По известным показаниям вольтметра $V_1$ и амперметра $A_1$ ($U_1 = 1~В$, $I_1 = 6~мкА$) определите показания остальных приборов в электрической цепи, схема которой приведена на рисунке. Все вольтметры одинаковые и их сопротивления гораздо больше сопротивлений амперметров.
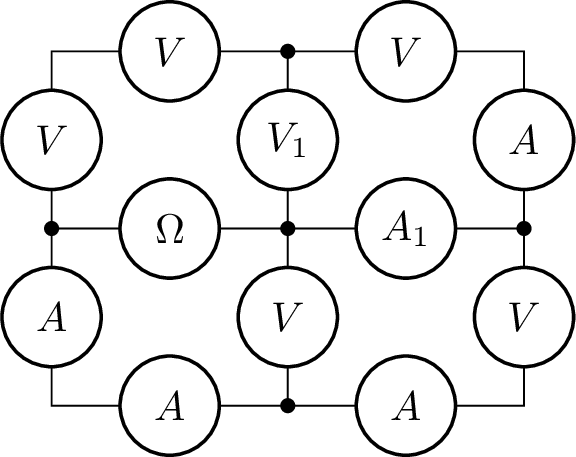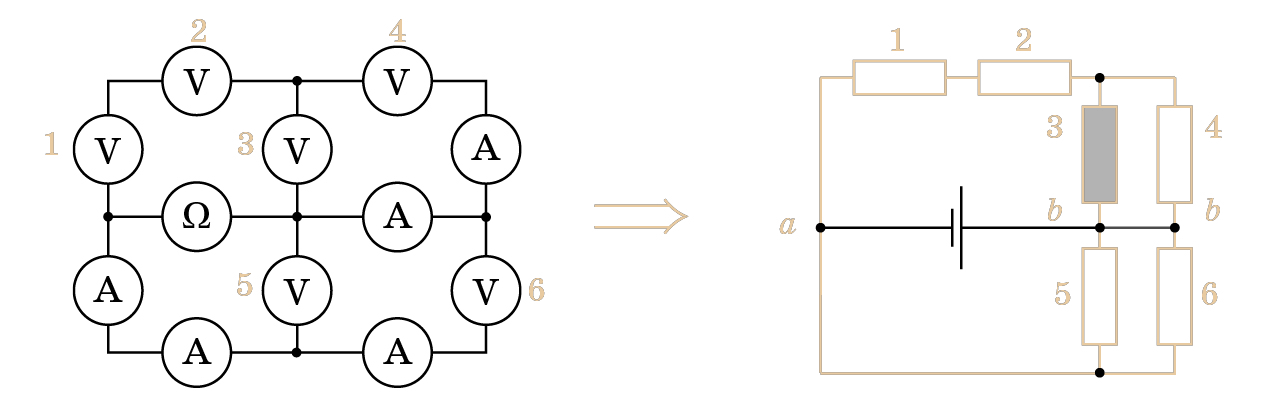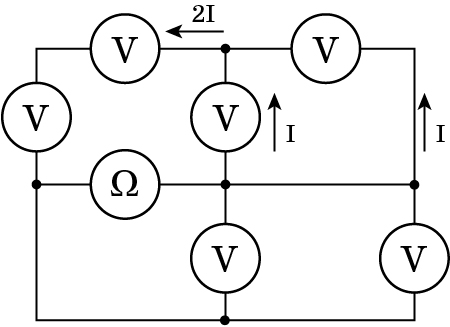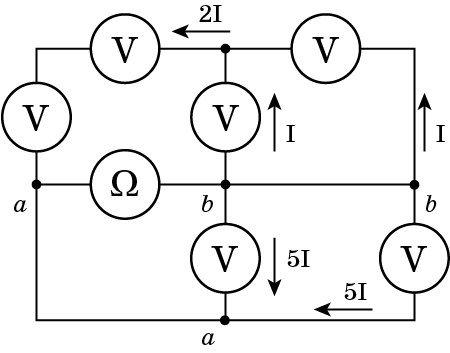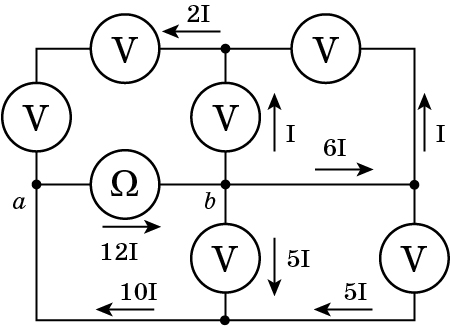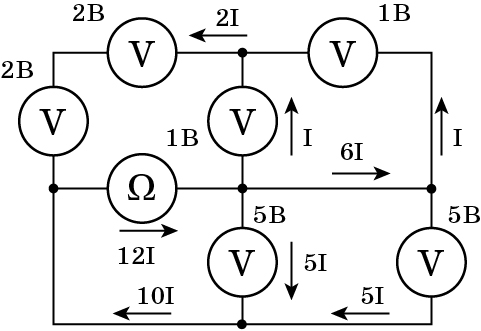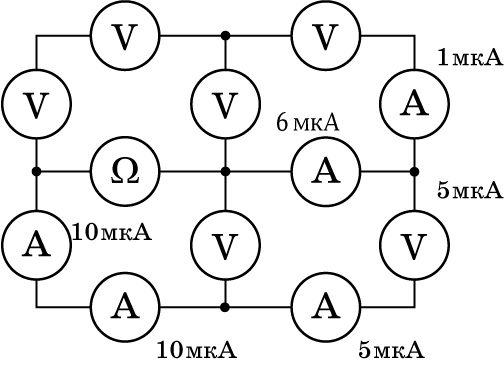
Решение: Роль источника тока в цепи выполняет омметр. Так как сопротивления амперметров малы и цепь не содержит контуров без вольтметров, величины токов во всех ветвях определяются сопротивлениями вольтметров, которые можно рассматривать как резисторы с сопротивлениями $R_V$. Эквивалентная схема цепи может быть представлена так:  Здесь вольтметры обозначены как резисторы (цифрами 1, 2, 3, 4, 5 и 6 показано соответствие вольтметров резисторам), амперметры заменены идеальными проводниками, омметр обозначен как источник тока, выделены проводник, через который задан ток ($bb$), и вольтметр, на котором задано напряжение (№ 3). Соотношения между силами тока в ветвях упрощенной схемы можно найти с помощью закона Ома и с учетом первого правила Кирхгофа. Обозначим ток, текущий через вольтметр № 3, за $I$, тогда такой же ток будет течь и через вольтметр № 4, а через вольтметры № 1 и № 2, пойдет ток $2I$.  Так как напряжение между узлами $b$ и a равно $5IR_V$, то через вольтметры № 5 и №6 пойдут токи по $5I$.  Применяя первое правило Кирхгофа, найдем оставшиеся токи через перемычки и омметр:  Из-за равенства сопротивлений показания вольтметров пропорциональны величинам сил токов, протекающих через них.  Аналогично, пропорциональны токам и показания амперметров.  Показания омметра можно найти, разделив напряжение на внешней цепи между узлами $a$ и $b$, на силу тока, протекающего через омметр:
Ответ: $R_0 = 5 В/12 мкА = 417 кОм$.
Темы:
T, Электричество, Цепи, Расчет цепей, Всероссийские